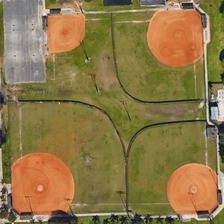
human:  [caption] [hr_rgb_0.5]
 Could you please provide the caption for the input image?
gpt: four baseball fields are surrounded by some green trees .

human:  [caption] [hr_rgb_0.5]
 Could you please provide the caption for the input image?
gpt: four baseball fields are surrounded by some green trees .

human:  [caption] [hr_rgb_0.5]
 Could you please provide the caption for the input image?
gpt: four baseball fields are surrounded by some green trees .

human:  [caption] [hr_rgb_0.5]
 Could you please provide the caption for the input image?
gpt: four baseball fields are surrounded by some green trees .

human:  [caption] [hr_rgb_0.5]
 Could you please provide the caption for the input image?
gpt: four baseball fields are surrounded by some green trees .